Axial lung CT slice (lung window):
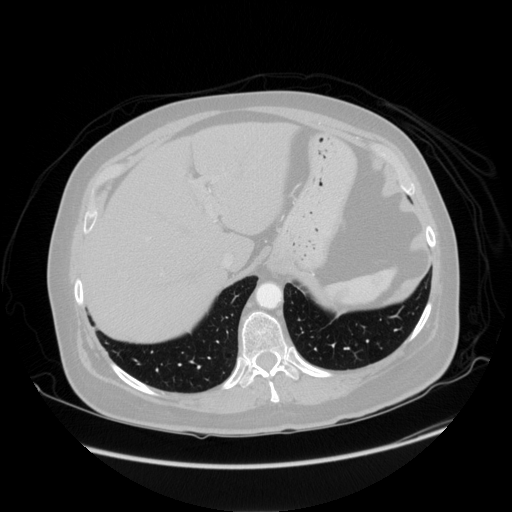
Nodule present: no